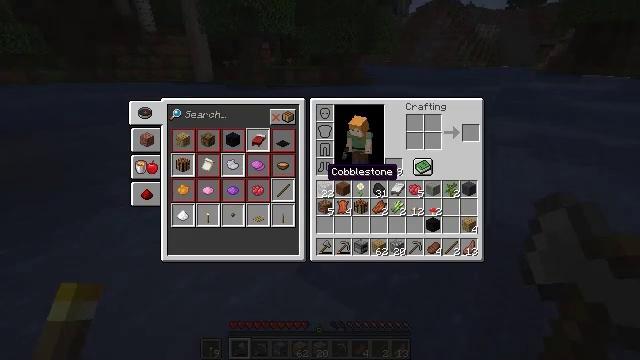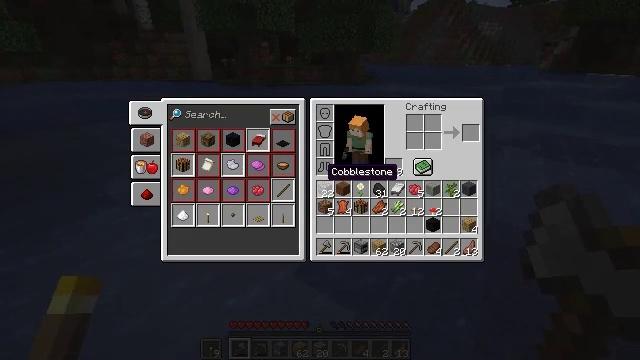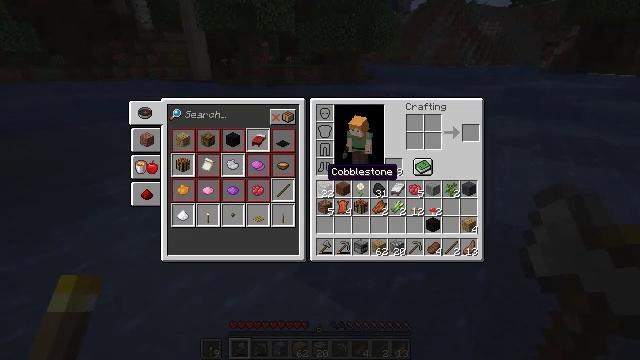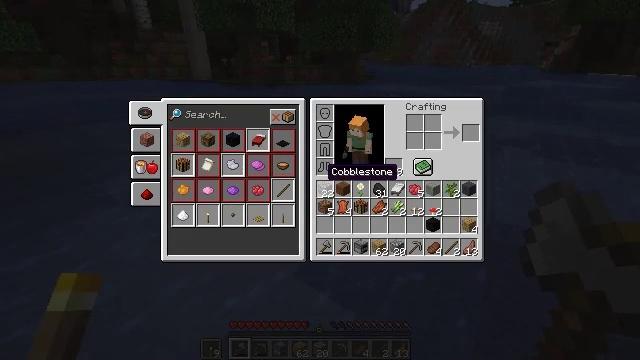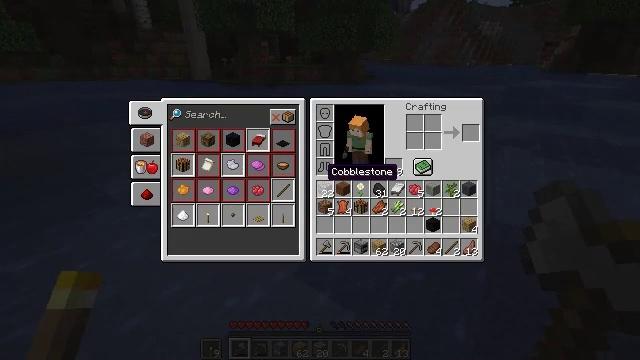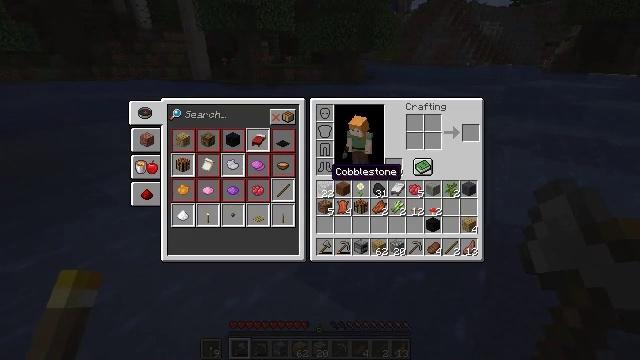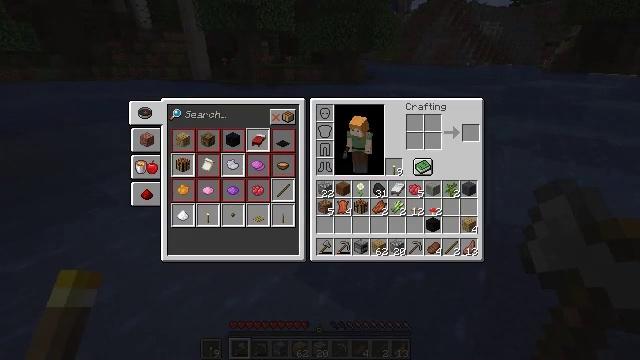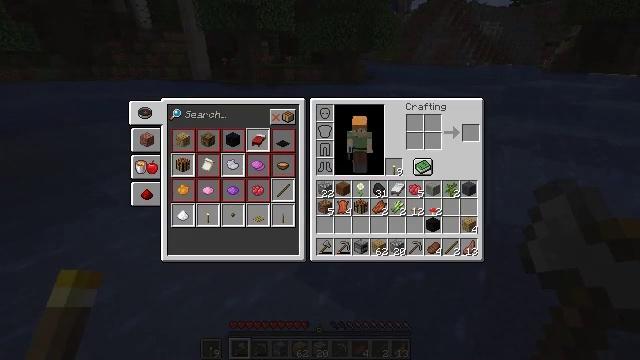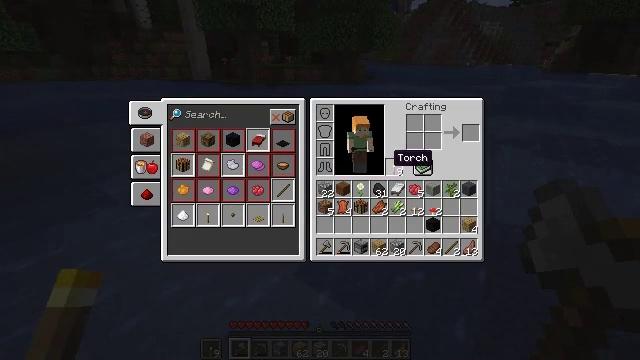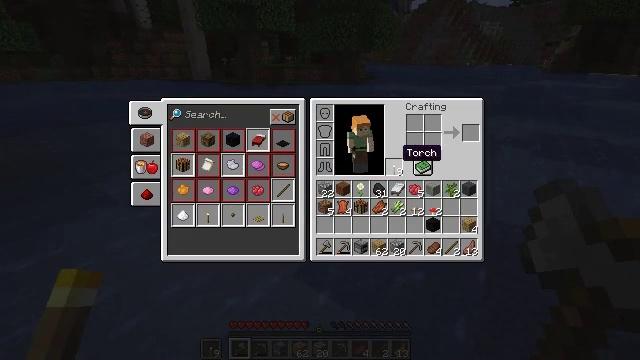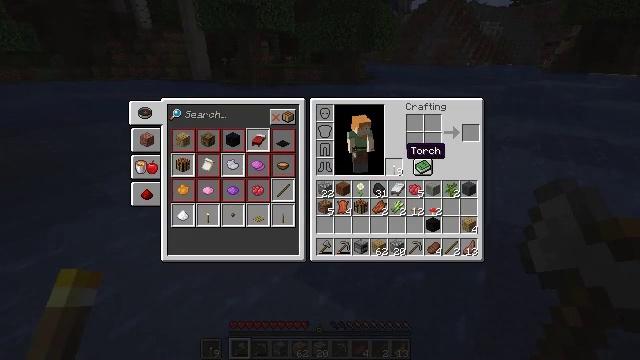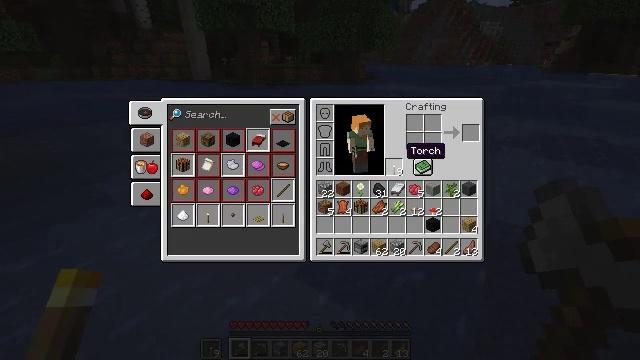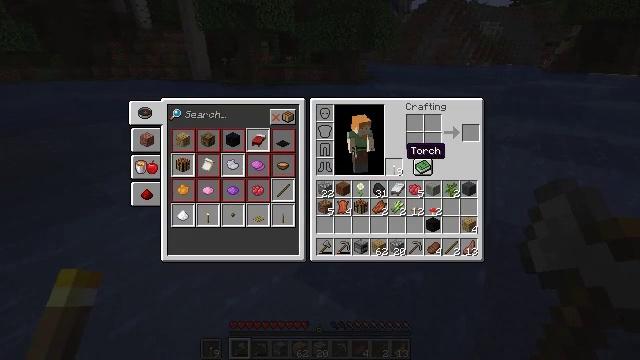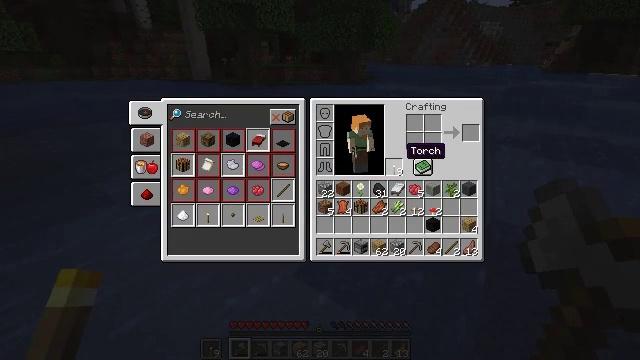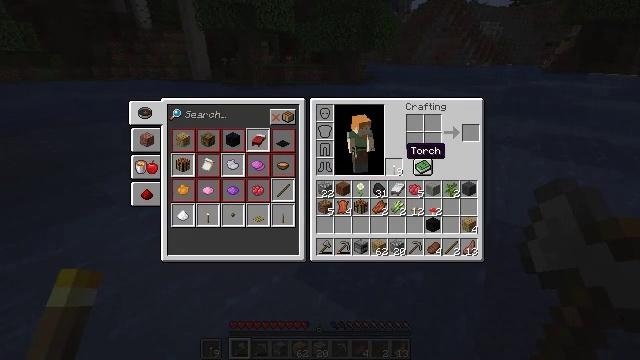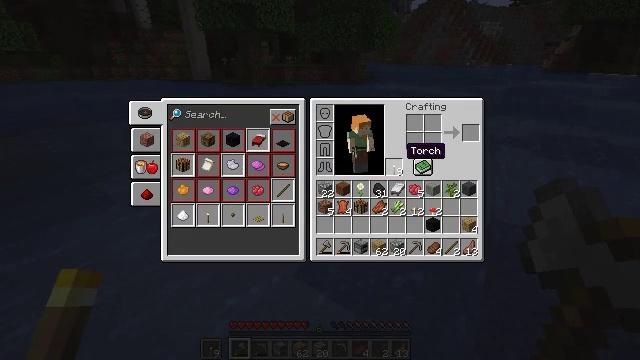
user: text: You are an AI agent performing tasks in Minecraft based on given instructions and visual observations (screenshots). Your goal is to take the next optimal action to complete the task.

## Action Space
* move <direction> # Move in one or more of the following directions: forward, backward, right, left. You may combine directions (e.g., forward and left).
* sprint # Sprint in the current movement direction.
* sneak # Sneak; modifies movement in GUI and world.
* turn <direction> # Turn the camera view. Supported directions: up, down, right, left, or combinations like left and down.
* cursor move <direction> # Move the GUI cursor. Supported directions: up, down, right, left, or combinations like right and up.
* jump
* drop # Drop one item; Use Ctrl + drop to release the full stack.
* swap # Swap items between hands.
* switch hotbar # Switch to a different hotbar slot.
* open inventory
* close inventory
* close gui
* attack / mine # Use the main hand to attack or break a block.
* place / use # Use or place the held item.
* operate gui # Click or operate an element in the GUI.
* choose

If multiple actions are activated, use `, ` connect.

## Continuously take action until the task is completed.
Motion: motion action
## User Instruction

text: Break the brown mushroom from its spot.
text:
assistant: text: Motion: move forward
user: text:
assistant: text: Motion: move forward
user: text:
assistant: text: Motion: move forward
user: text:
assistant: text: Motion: no_op
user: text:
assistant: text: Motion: no_op
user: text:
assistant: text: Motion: cursor move right
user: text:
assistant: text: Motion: cursor move right
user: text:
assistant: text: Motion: cursor move right
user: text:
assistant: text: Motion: cursor move right
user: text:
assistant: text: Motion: no_op
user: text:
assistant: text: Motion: no_op
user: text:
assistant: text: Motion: no_op
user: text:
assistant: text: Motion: no_op
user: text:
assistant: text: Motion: no_op
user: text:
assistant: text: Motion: no_op
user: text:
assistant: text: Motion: no_op
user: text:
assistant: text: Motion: no_op
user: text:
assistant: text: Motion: no_op
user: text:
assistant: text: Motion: no_op
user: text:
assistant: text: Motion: no_op
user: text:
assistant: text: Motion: no_op
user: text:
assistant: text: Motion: no_op
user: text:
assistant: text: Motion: no_op
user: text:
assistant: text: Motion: no_op
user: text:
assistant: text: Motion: no_op
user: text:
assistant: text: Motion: no_op
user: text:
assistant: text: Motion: no_op
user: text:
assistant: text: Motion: no_op
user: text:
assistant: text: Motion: no_op
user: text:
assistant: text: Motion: no_op